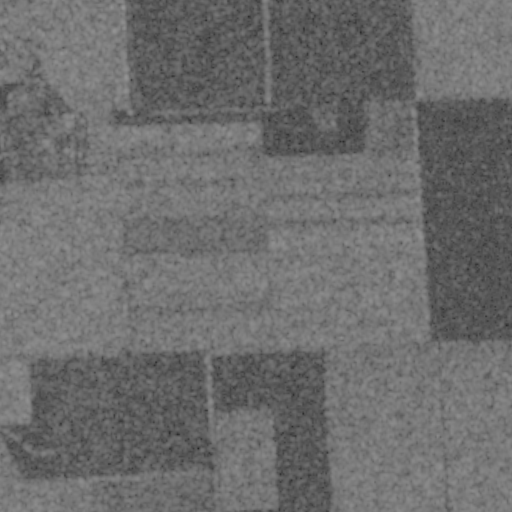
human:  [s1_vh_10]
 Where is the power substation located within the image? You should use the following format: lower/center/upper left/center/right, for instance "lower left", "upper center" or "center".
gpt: The power substation is located in the upper left of the image.
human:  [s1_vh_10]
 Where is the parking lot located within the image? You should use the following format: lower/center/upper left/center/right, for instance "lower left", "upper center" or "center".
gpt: There is no parking lot in the image.

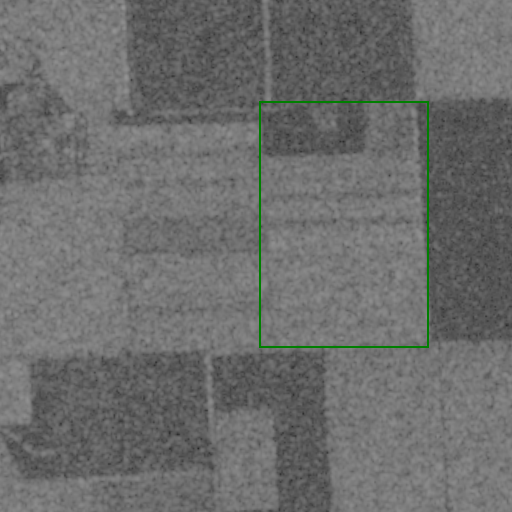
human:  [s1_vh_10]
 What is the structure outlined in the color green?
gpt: The structure outlined in green is a crop field.
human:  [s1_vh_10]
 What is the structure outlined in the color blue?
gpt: There is no blue outline.